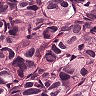
Metastatic tissue present: yes